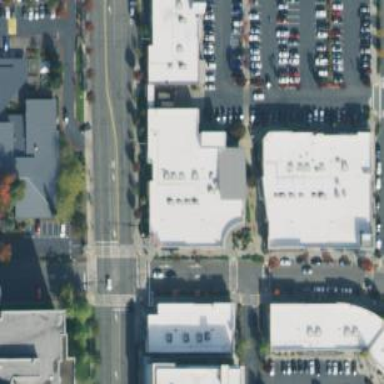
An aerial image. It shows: Retail building.